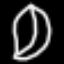
Label: leaf